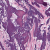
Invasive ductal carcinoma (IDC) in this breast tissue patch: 0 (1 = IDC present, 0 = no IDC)